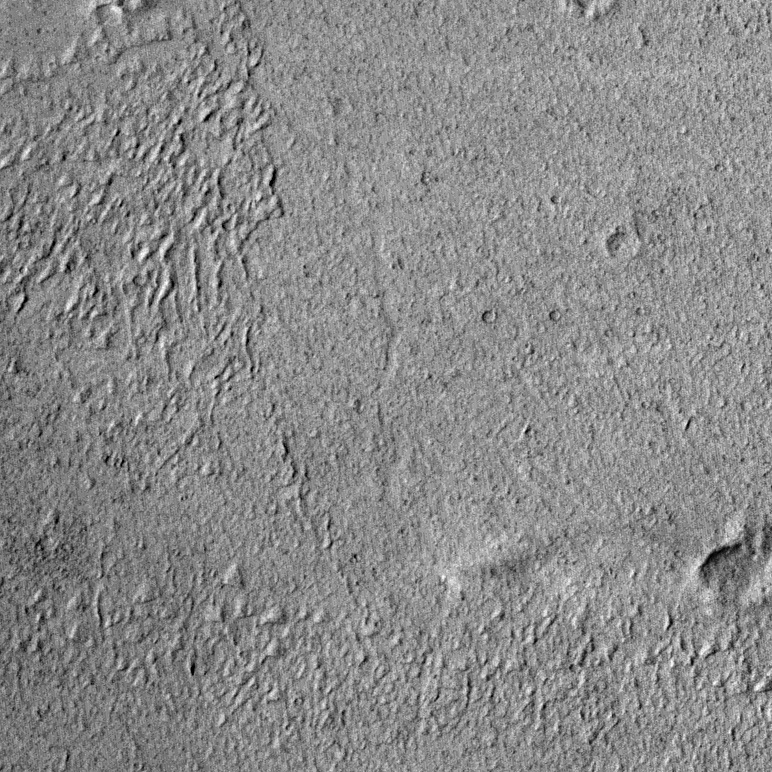
Label: dustdevil